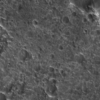
Label: not_dusty